Question: Hopefully, this is a newbie question with a quick answer...
I am attempting to add a simple preferences file in a new Android project (New -> Android XML File), but it doesn't appear to be working correctly.
There is no root element to choose from when I select the Preference type layout. If I press Finish, it doesn't do anything. See screenshot below.
Thanks,
wTs

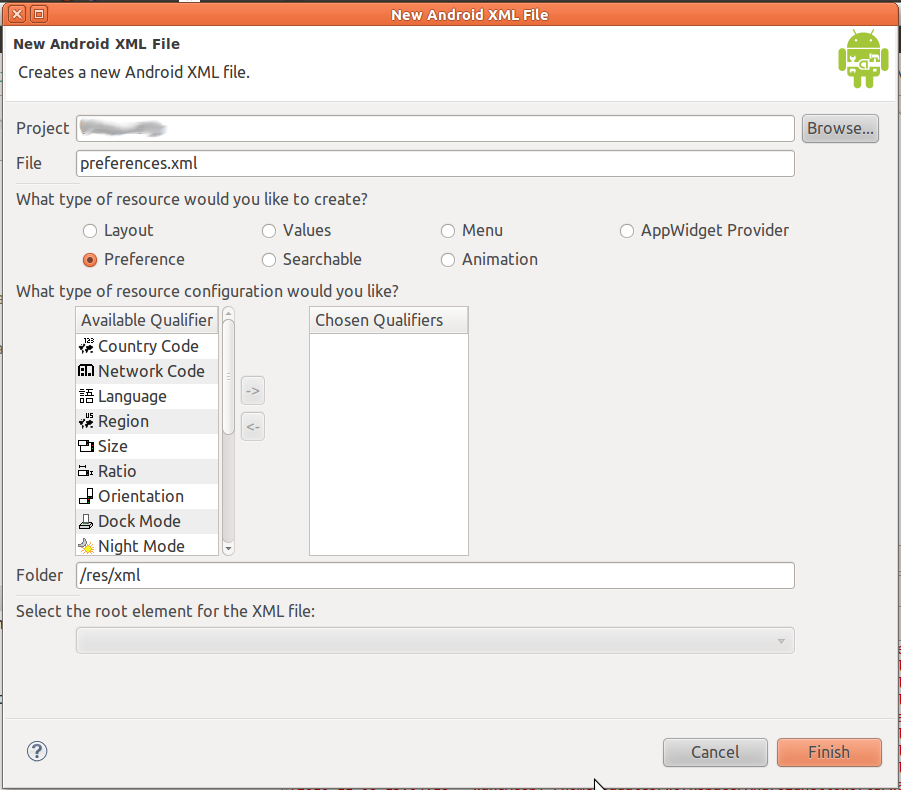
Answer: Just create a normal xml file to the project /res/xml/ folder and add your content to the file as usual. Should work just great. Eclipse detects it as a preference file once you have added the preference-xml and saved it.